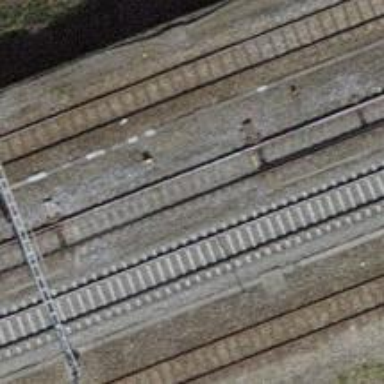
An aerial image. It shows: Railway switch.